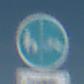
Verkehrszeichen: GetrennterRadUndGehwegRadwegRechts
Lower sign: BesondereFahrzeugeUndTransportgueter7
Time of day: MorningAfternoon
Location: Outdoor (Special)
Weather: Clear
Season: NotSpecified
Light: Natural